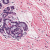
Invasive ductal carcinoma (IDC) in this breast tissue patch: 0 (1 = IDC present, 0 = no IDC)